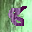
Label: 8